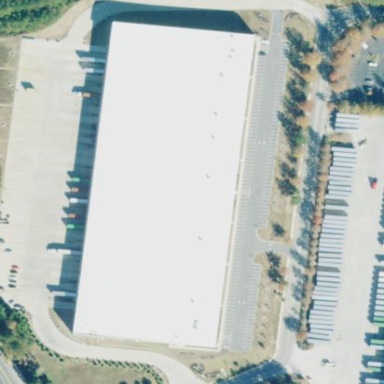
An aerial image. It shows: Warehouse.